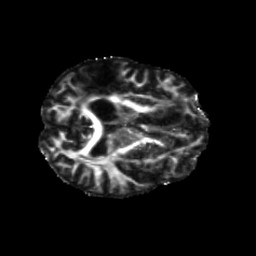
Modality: FA
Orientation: axial
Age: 62
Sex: female
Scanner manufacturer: siemens
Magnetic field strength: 3 T
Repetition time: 5.25 s
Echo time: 0.08 s